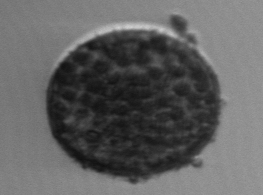
Label: Coscinodiscus